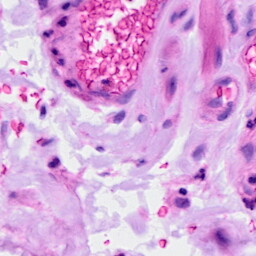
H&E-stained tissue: Ovarian